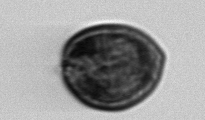
Label: Prorocentrum